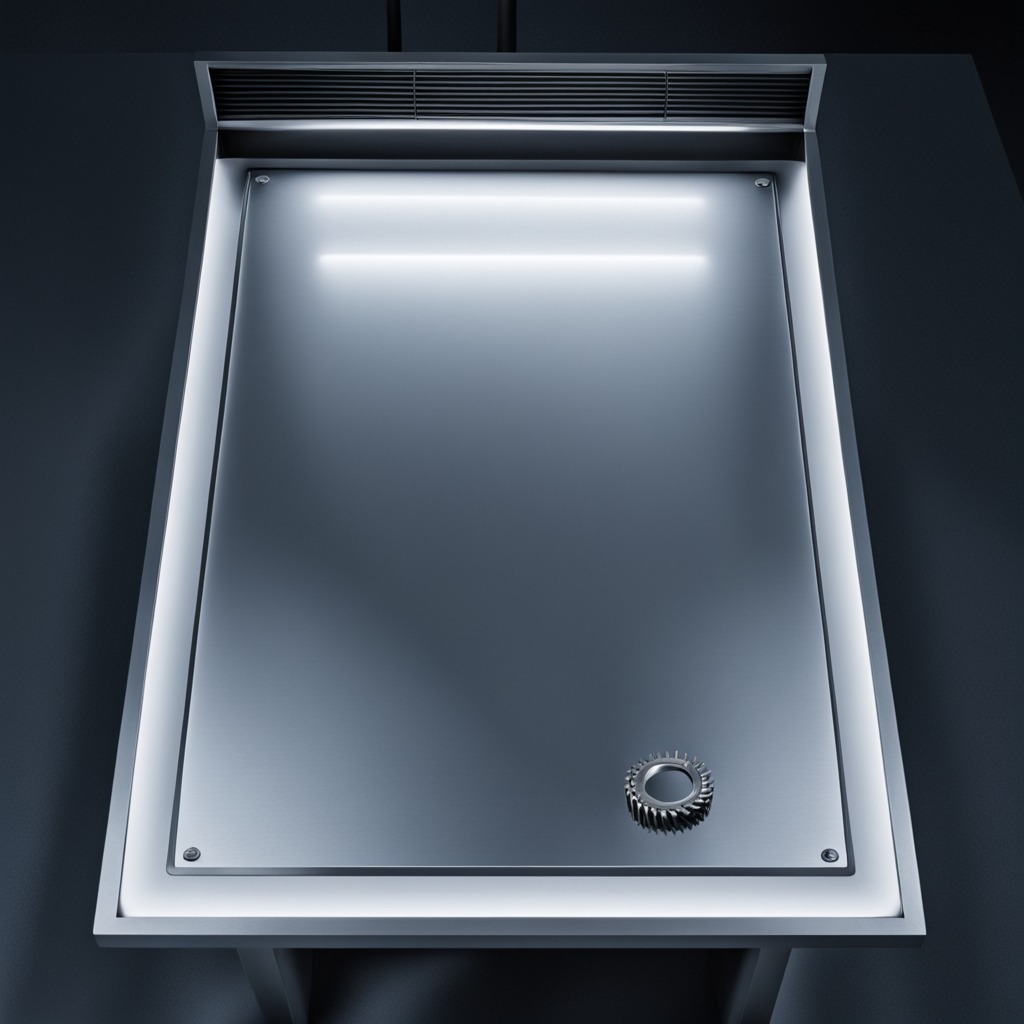
A steel gear with teeth is lying on the tabletop.